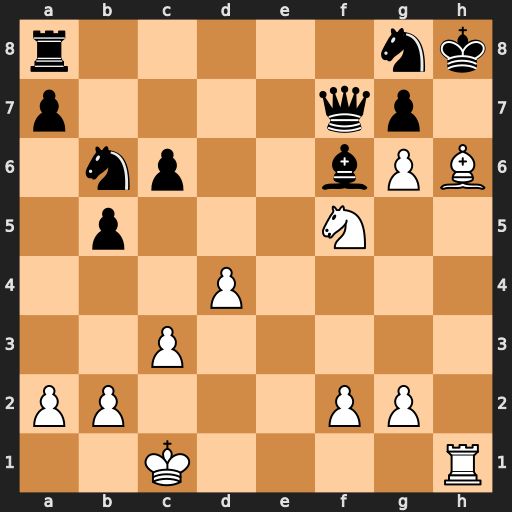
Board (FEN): r5nk/p4qp1/1np2bPB/1p3N2/3P4/2P5/PP3PP1/2K4R
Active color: w
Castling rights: -
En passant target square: -
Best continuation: Bxg7#